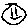
Label: smiley face